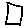
Label: square